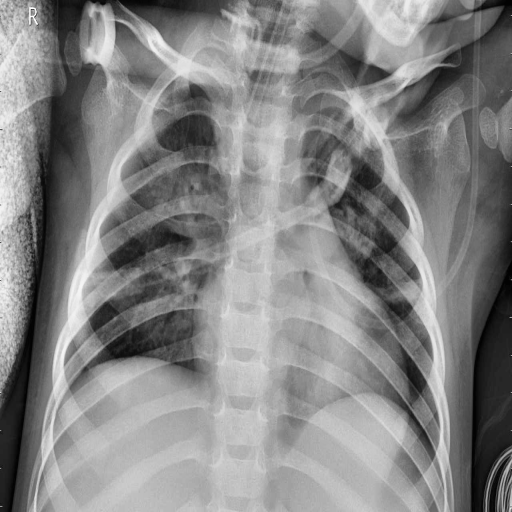
Finding: PNEUMONIA